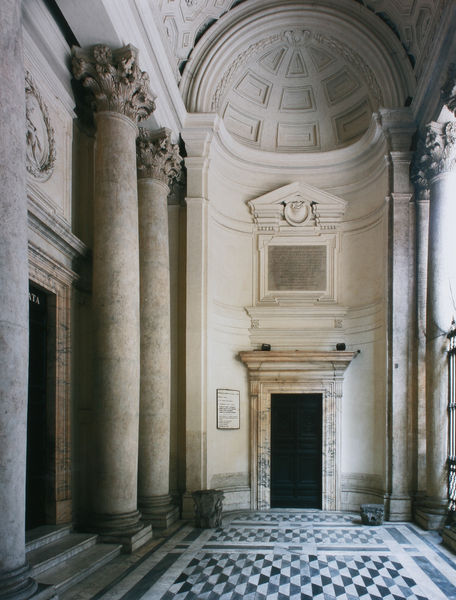
Titel: Portikus
Künstler: Pietro da Cortona
Standort: Rom
Institution: S. Maria  in Via Lata
Schlagwörter: blau, blätter, weiß, fenster, grau, hell, licht, marmor, raum, schmuck, schwarz, säule, säulen, tür, zimmer, gebäude, haus, muster, ornament, schachbrett, wand, architektur, barock, rahmen, sockel, stein, gitter, kirche, boden, decke, klassizismus, renaissance, oval, rund, relief, italien, giebel, pilaster, saal, rundbogen, kuppel, treppe, treppen, tafel, detail, inschrift, floral, ornamente, aufgang, stufe, stufen, plinthe, marmoriert, halle, foto, fotografie, photographie, fussboden, eingang, eisen, gang, nische, schild, gewölbe, medaillon, palast, fliesen, schilder, flur, mosaik, architrav, kapitelle, kapitell, photo, ecken, fries, dreiecksgiebel, portal, sims, gesims, mittelschiff, pforte, giebelfeld, antik, apsis, rechteckig, kapelle, kasetten, kassetten, kassettendecke, konche, basis, emblem, steinboden, korinthisch, dreiecke, schaft, gebälk, akanthus, korintisch, ädikula, tonnengewölbe, sáulen, akanthusblätter, vorhalle, halbkuppel, gekuppelt, ädikulamotiv, entasis, treffe, korinthia, korintia, schrifttafel, profiliert, gekuppelte säulen, gesprengt, verkröpft, brock, roman, korinthisches kapitell, ohrung, wandfeld, entarsis, korinthusch, rechteckfeld, arkanthusblätter, ll, ahlle, halbkupel, wölben